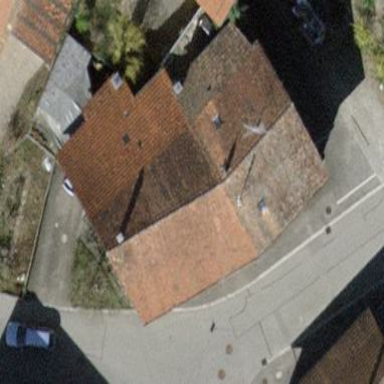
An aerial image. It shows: Farm building with gabled roof.